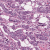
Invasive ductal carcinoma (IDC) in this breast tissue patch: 1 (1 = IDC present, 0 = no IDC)